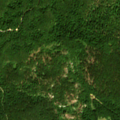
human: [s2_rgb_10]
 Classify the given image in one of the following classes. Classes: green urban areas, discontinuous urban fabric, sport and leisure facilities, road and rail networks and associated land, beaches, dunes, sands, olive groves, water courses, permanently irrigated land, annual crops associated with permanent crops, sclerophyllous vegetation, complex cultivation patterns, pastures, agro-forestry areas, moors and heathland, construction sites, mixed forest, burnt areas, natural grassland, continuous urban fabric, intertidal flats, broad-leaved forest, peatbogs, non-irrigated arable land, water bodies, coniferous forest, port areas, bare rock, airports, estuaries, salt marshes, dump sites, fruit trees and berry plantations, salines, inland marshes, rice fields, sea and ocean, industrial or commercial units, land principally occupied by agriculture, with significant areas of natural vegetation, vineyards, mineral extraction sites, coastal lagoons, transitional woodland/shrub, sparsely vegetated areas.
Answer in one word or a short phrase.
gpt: broad-leaved forest